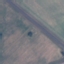
Land use / land cover: Highway